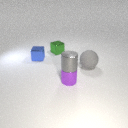
large gray rubber sphere behind small purple metal cylinder